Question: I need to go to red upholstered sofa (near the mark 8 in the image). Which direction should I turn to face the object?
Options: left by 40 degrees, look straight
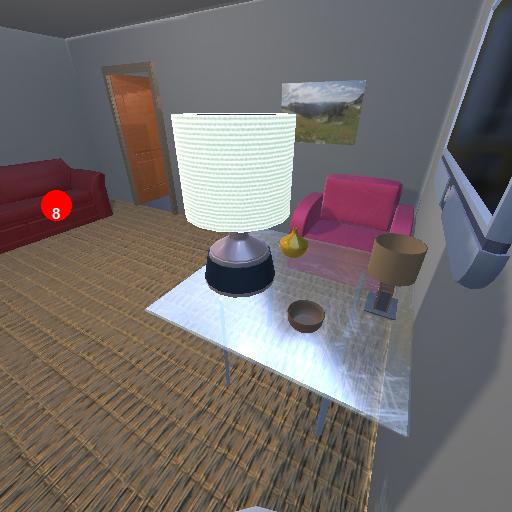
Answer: left by 40 degrees